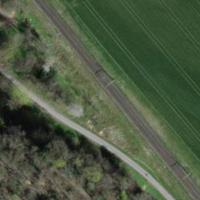
EUNIS habitat code: 24
Species observed at this site:
Allium ursinum